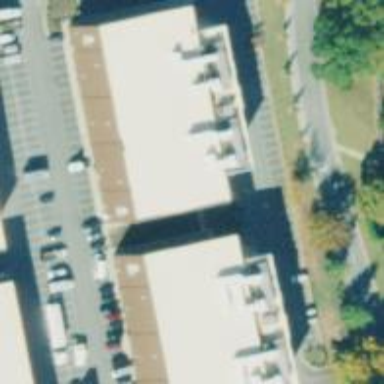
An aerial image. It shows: Building.